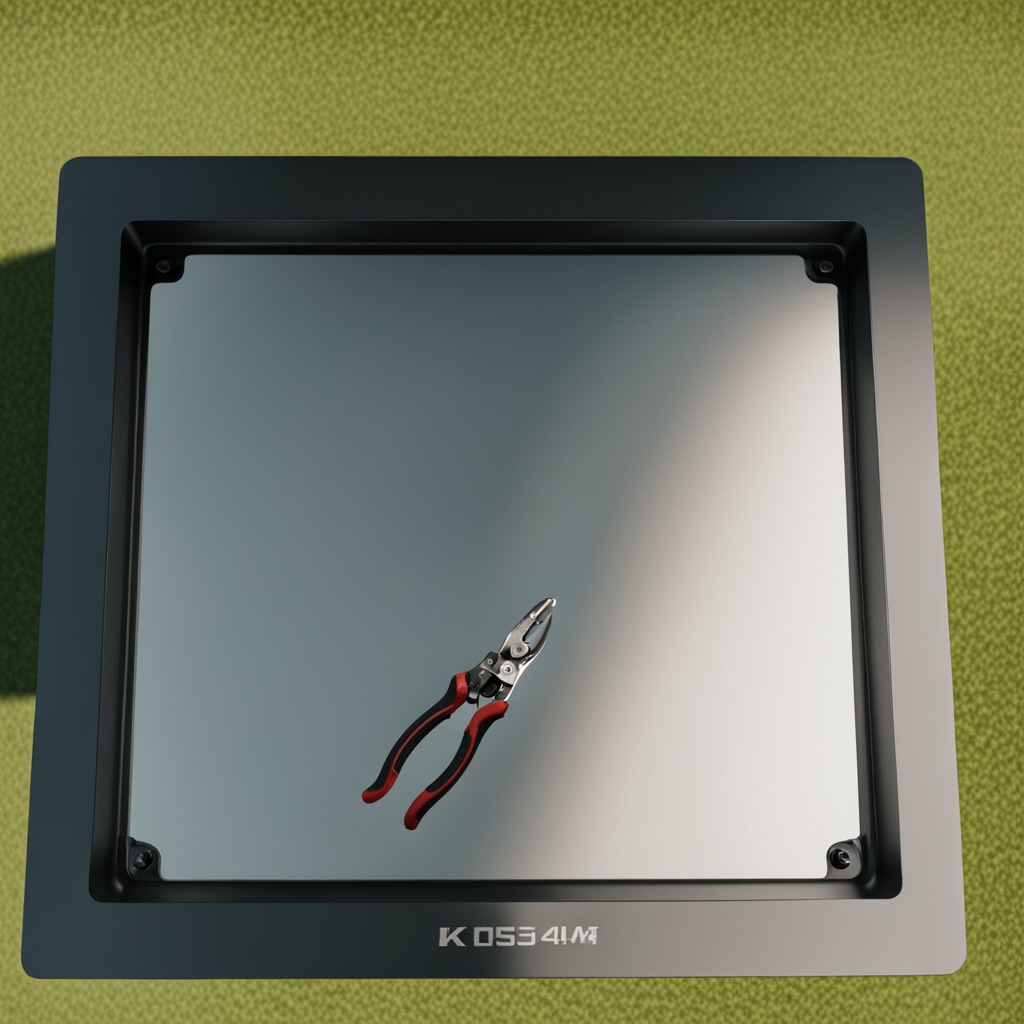
A plier is lying on a textured surface.